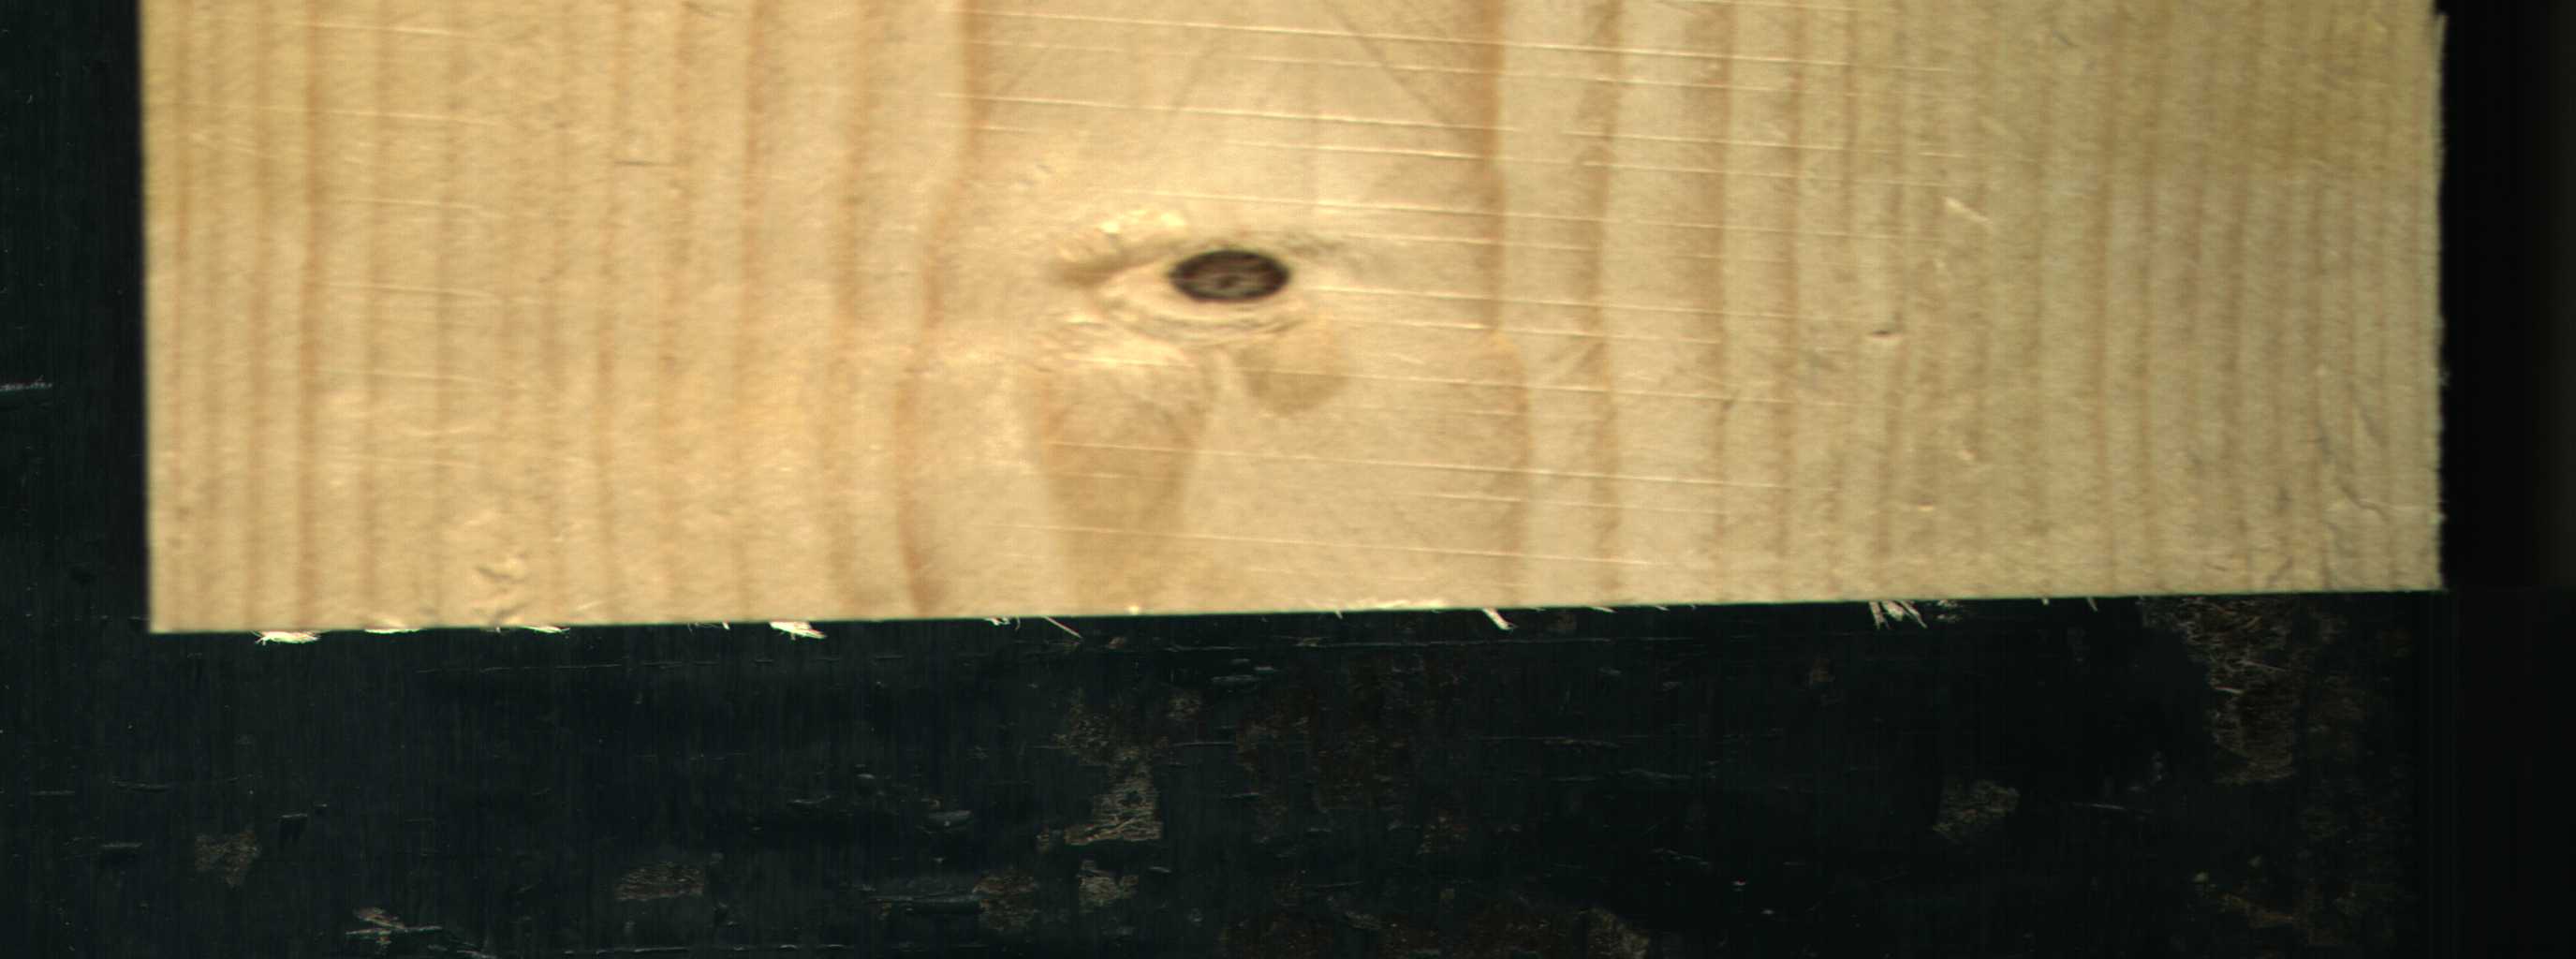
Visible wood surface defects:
Dead_Knot